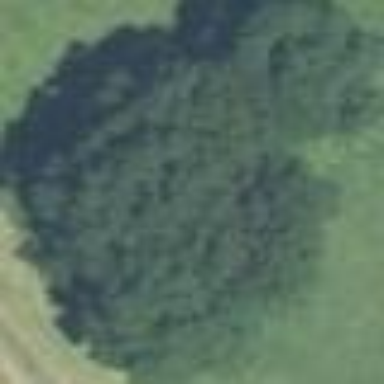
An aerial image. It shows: Serene woodland landscape.